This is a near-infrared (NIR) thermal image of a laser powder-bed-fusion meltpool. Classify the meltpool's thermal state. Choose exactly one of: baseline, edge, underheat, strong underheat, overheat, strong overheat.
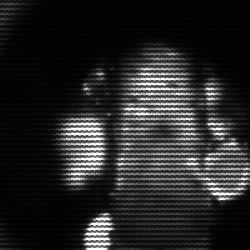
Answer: strong underheat